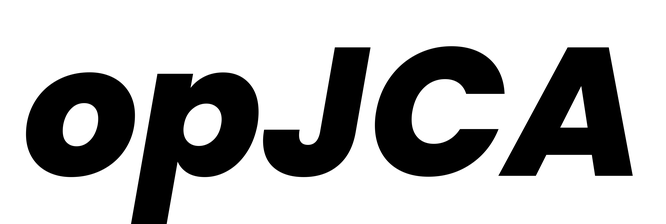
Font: Poppins-ExtraBoldItalic